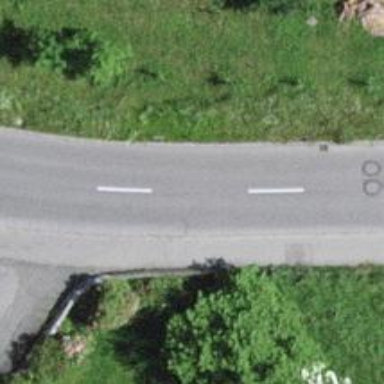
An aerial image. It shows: Asphalt sidewalk along the footway.